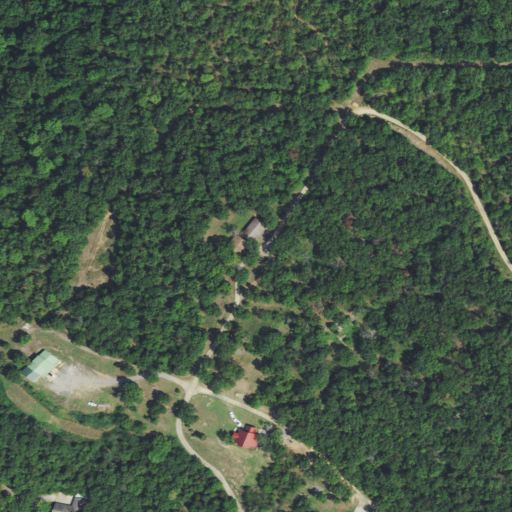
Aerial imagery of mountain in Oklahoma named Canoe Mountain containing deciduous forest, open development, pasture, grassland, and low intensity development